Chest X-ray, PA view. Patient: 34 years old, sex F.
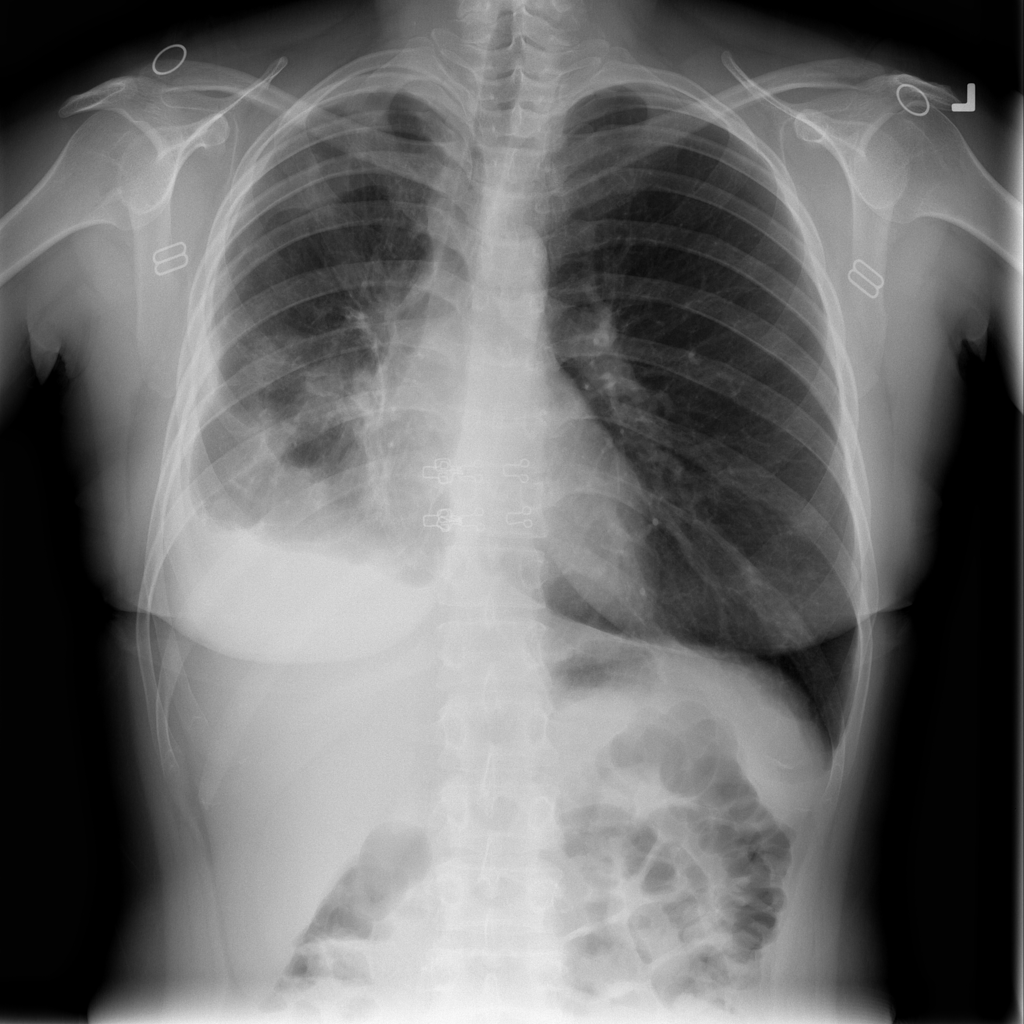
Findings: No Finding